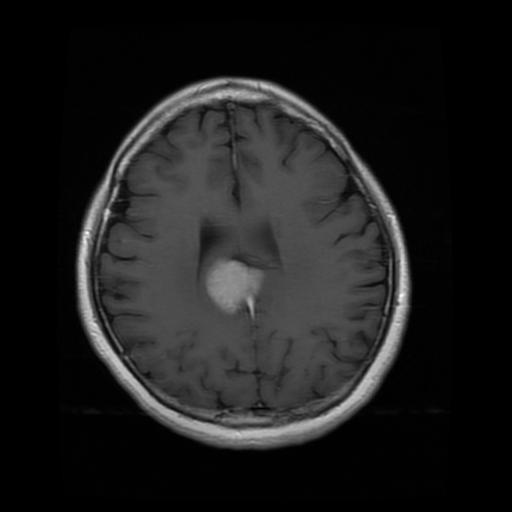
Label: meningioma